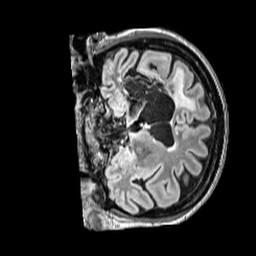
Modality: FLAIR
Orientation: coronal
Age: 31
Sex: female
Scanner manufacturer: siemens
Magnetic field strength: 3 T
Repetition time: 5 s
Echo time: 0.387 s